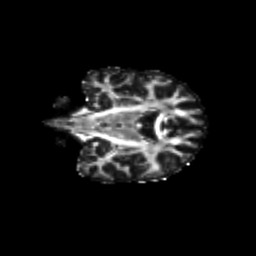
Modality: FA
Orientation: coronal
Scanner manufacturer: siemens
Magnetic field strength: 3 T
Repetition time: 9.2 s
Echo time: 0.084 s